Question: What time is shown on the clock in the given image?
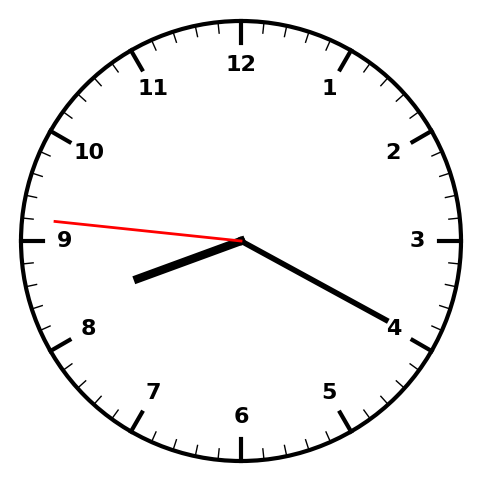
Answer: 08:19:46